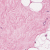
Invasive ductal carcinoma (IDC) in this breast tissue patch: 0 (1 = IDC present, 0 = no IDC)